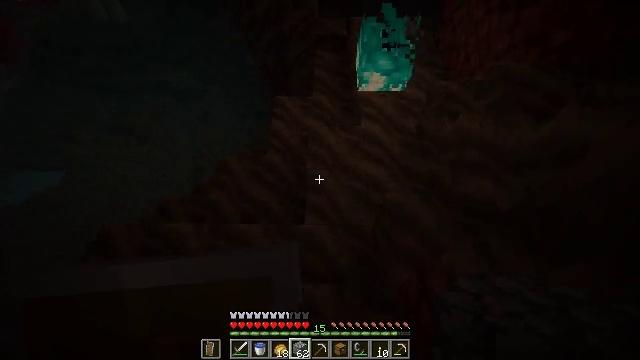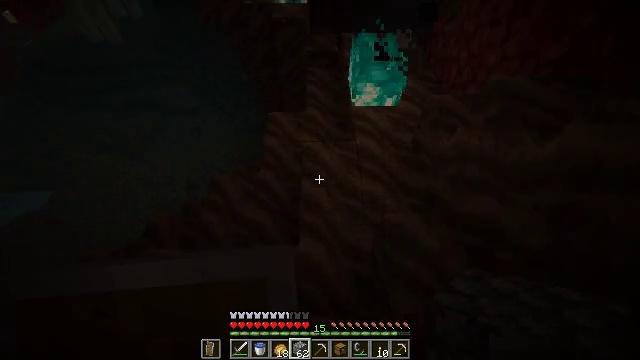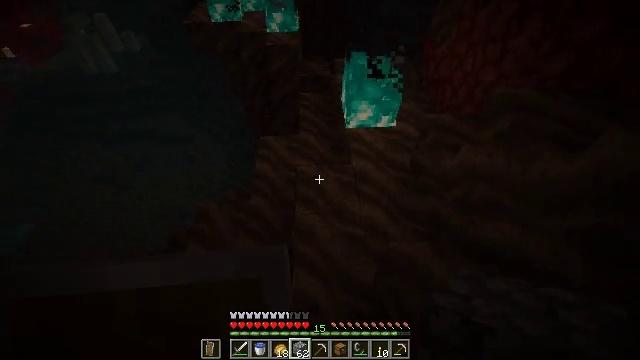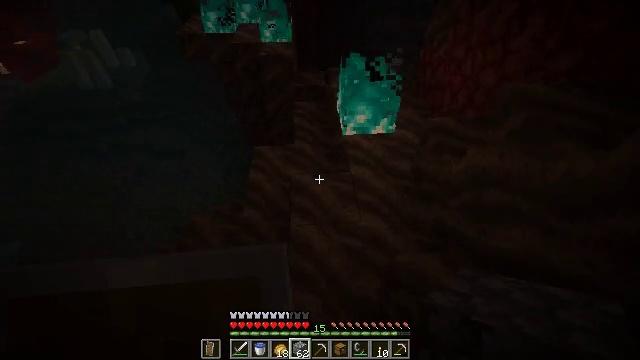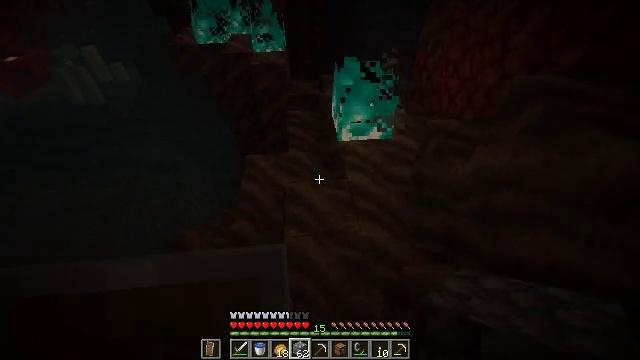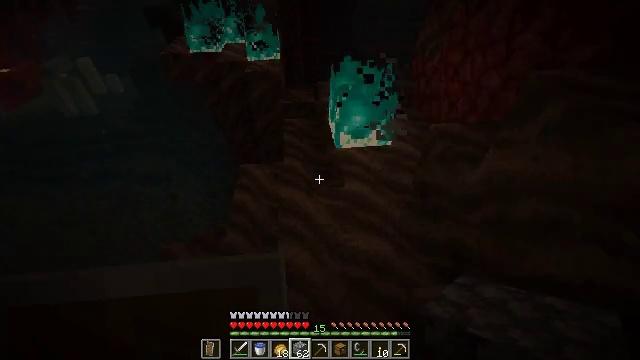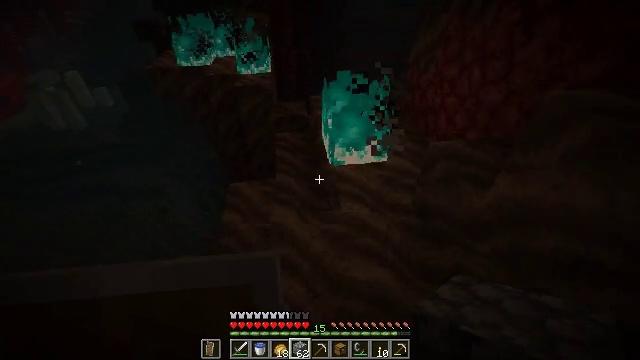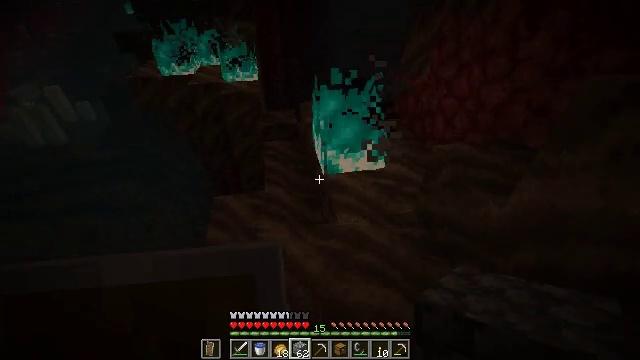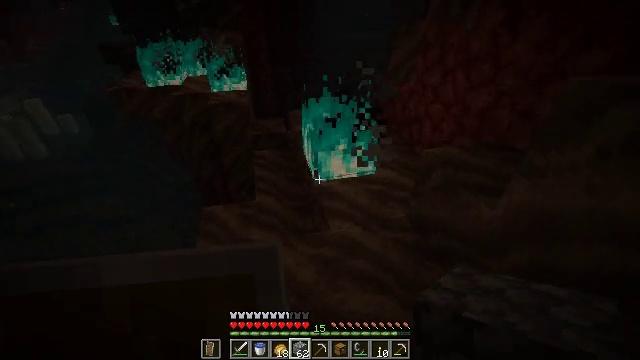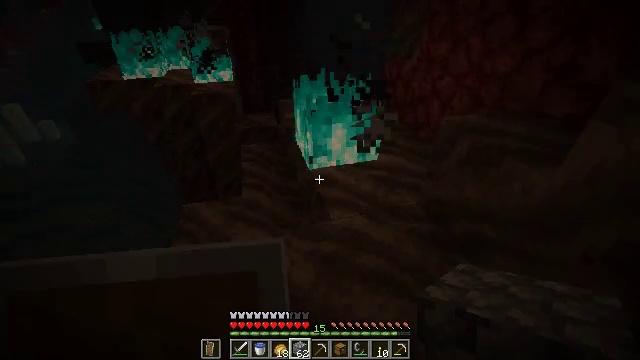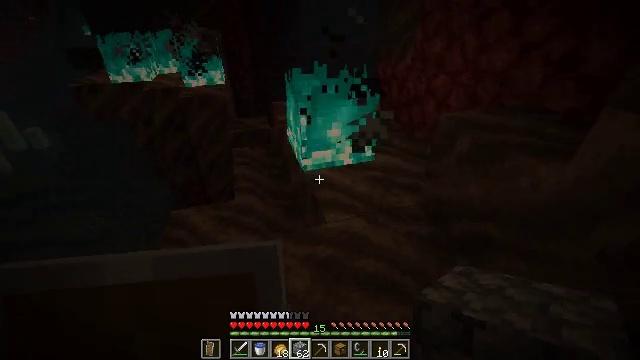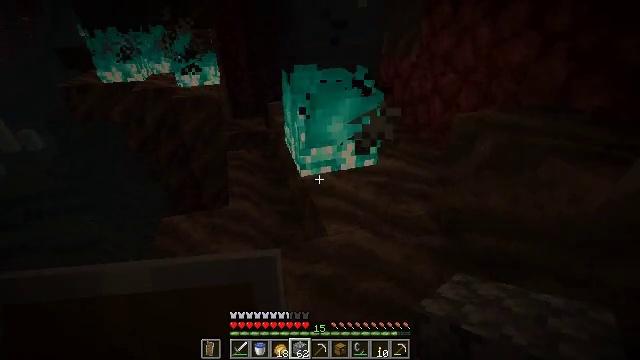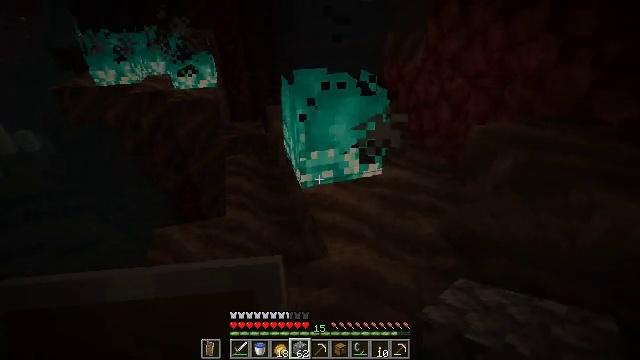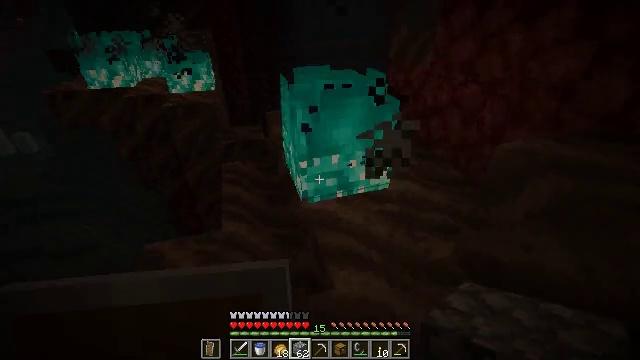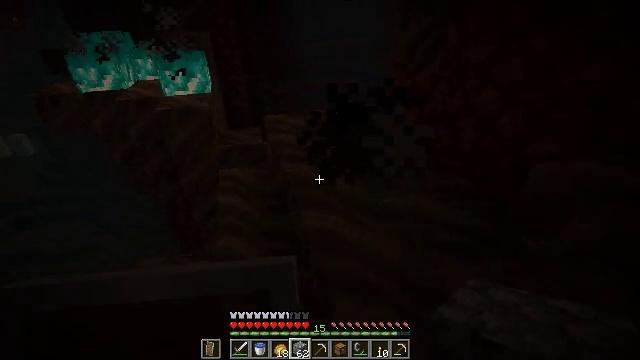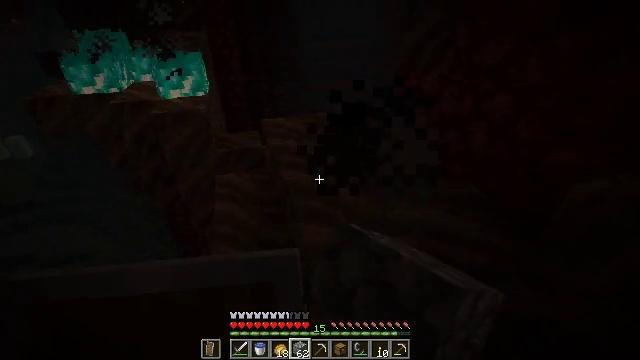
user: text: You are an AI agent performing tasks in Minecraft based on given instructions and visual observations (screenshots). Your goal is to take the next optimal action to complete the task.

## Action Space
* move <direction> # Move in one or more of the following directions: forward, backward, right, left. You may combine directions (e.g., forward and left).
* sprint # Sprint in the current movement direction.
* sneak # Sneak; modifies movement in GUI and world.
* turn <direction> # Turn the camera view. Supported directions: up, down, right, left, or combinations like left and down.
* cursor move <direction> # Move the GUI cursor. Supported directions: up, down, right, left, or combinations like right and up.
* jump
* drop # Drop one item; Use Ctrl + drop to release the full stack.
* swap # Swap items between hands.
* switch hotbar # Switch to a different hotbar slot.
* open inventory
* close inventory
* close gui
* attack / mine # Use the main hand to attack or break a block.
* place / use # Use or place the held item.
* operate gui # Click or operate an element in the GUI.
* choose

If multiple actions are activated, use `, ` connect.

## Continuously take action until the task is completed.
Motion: motion action
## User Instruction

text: Attack the soul fire to put it out.
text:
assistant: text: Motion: move forward, turn right and up
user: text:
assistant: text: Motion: move forward, turn right and up
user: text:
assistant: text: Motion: move forward, turn right and up
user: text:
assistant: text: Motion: move forward, turn right and up
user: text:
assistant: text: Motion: move forward, turn right and up
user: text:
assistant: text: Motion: move forward, turn right and up
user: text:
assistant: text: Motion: move forward, turn right and up
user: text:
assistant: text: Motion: move forward, turn right and up
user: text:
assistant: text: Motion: move forward, turn right and up
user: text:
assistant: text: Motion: move forward, turn right and up
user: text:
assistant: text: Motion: move forward
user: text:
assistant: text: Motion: move forward
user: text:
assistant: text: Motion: move forward
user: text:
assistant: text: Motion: move forward, attack / mine
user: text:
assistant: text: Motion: move forward, attack / mine
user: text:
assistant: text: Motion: move forward
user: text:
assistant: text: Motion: move forward and move right
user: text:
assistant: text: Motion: move forward and move right
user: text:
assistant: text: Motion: move forward and move right, turn down
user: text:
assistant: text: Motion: move forward and move right, turn down
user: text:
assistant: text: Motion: move forward and move right
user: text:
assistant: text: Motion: move forward and move right, turn left and down
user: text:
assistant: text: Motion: move forward and move right, turn down
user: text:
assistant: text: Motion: move forward
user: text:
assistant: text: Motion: move forward, turn left
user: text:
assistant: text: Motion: move forward, turn left and down
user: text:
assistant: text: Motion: move forward, turn left and down
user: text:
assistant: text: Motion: move forward, turn left
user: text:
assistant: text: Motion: move forward, turn left and down
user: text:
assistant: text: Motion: move forward, turn left and down